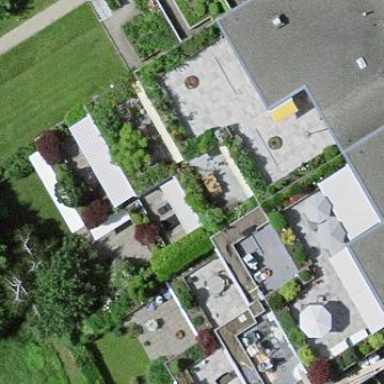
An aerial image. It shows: Terrace building.